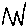
Label: zigzag